Question: I have implemented a web crawler using the crawler4j library.
I am encountering the following error:
'''
SLF4J: Failed to load class "org.slf4j.impl.StaticLoggerBinder".
SLF4J: Defaulting to no-operation (NOP) logger implementation
SLF4J: See http://www.slf4j.org/codes.html#StaticLoggerBinder for further details.
'''
I searched for the error on Google and found that slf4j library is missing. So I downloaded the same and added it to the project after which I am getiing the error shown in the snapshot below:

The code of the class is as follows:
'''
import edu.uci.ics.crawler4j.crawler.CrawlConfig;
import edu.uci.ics.crawler4j.crawler.CrawlController;
import edu.uci.ics.crawler4j.fetcher.PageFetcher;
import edu.uci.ics.crawler4j.robotstxt.RobotstxtConfig;
import edu.uci.ics.crawler4j.robotstxt.RobotstxtServer;
public class Controller {
public static void main(String[] args) throws Exception {
String crawlStorageFolder = "/DA Project/Crawled Data";
int numberOfCrawlers = 7;
CrawlConfig config = new CrawlConfig();
/*
* You can set the location of the folder where you want your crawled
* data to be stored
*/
config.setCrawlStorageFolder(crawlStorageFolder);
/*
* Be polite: Make sure that we don't send more than 1 request per
* second (1000 milliseconds between requests).
*/
config.setPolitenessDelay(1000);
/*
* You can set the maximum crawl depth here. The default value is -1 for
* unlimited depth
*/
config.setMaxDepthOfCrawling(-1);
/*
* You can set the maximum number of pages to crawl. The default value
* is -1 for unlimited number of pages
*/
config.setMaxPagesToFetch(-1);
/*
* This config parameter can be used to set your crawl to be resumable
* (meaning that you can resume the crawl from a previously
* interrupted/crashed crawl). Note: if you enable resuming feature and
* want to start a fresh crawl, you need to delete the contents of
* rootFolder manually.
*/
config.setResumableCrawling(false);
PageFetcher pageFetcher = new PageFetcher(config);
RobotstxtConfig robotstxtConfig = new RobotstxtConfig();
RobotstxtServer robotstxtServer = new RobotstxtServer(robotstxtConfig,
pageFetcher);
try {
CrawlController controller = new CrawlController(config,
pageFetcher, robotstxtServer);
/*
* For each crawl, you need to add some seed urls. These are the
* first URLs that are fetched and then the crawler starts following
* links which are found in these pages
*/
controller
.addSeed("http://www.consumercomplaints.in/?search=chevrolet");
/*
* Start the crawl. This is a blocking operation, meaning that your
* code will reach the line after this only when crawling is
* finished.
*/
controller.start(MyCrawler.class, numberOfCrawlers);
} catch (Exception e) {
System.out.println("Caught Exception :" + e.getMessage());
e.printStackTrace();
}
}
}
'''
Any help would be appreciated.
Thank You!
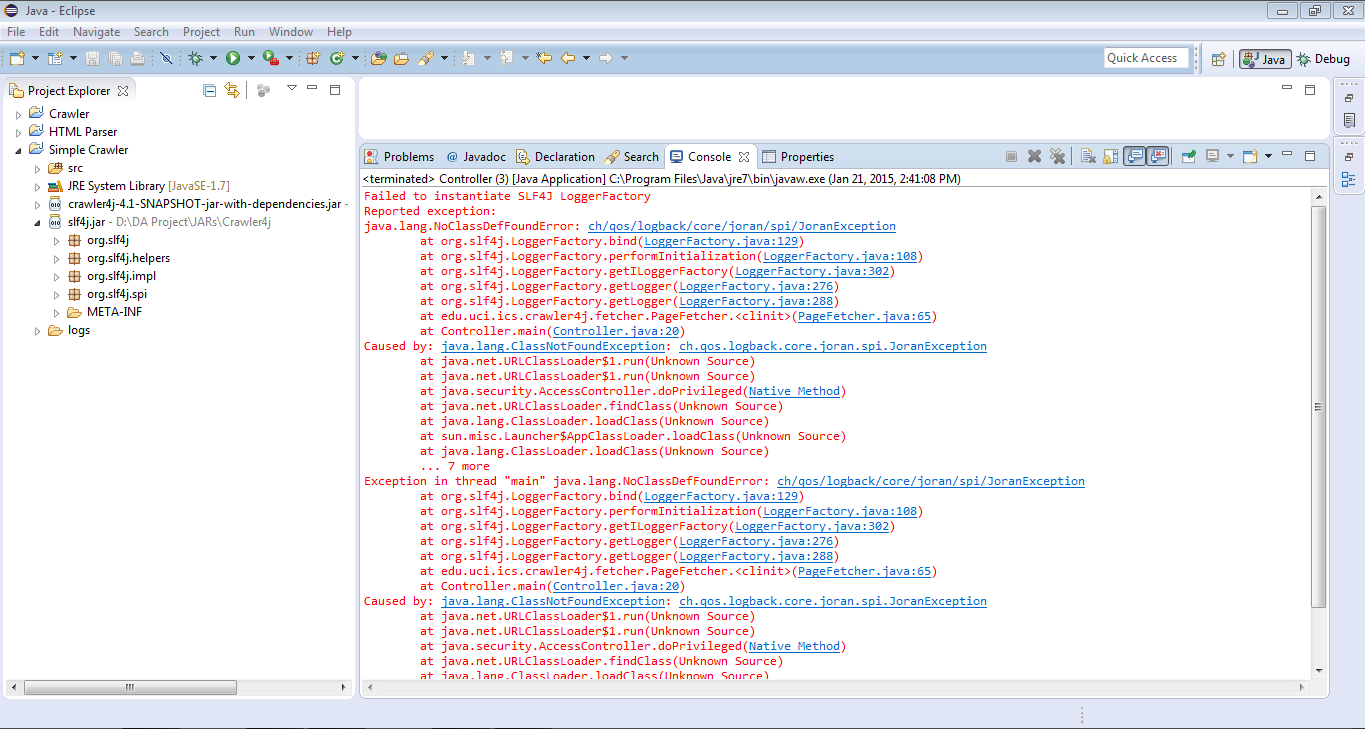
Answer: I removed the SLF4J jar file and downloaded the logback 1.1.2 jar file and added it to my project.
The link to the logback API is : <URL>
Jars included are:
'''
logback-access-1.1.2
logback-access-1.1.2-sources
logback-classic-1.1.2
logback-classic-1.1.2-sources
logback-core-1.1.2
logback-core-1.1.2-sources
'''
Hope others are benefited.
Thank You.